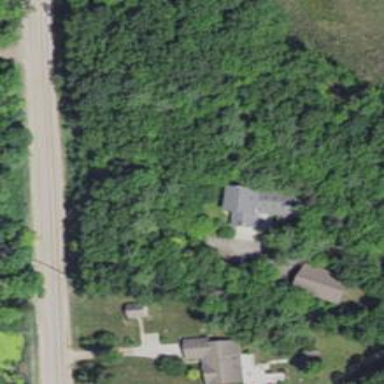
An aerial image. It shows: Driveway.